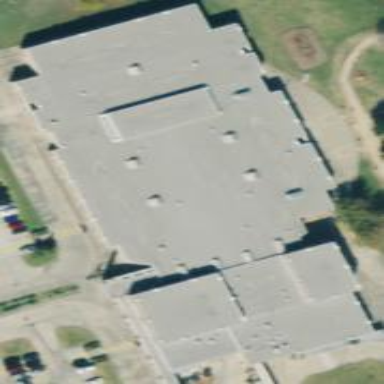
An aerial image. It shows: School building.